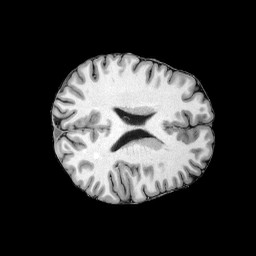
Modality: UNIT1
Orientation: axial